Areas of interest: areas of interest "Agricultural and Sideline Products Market"
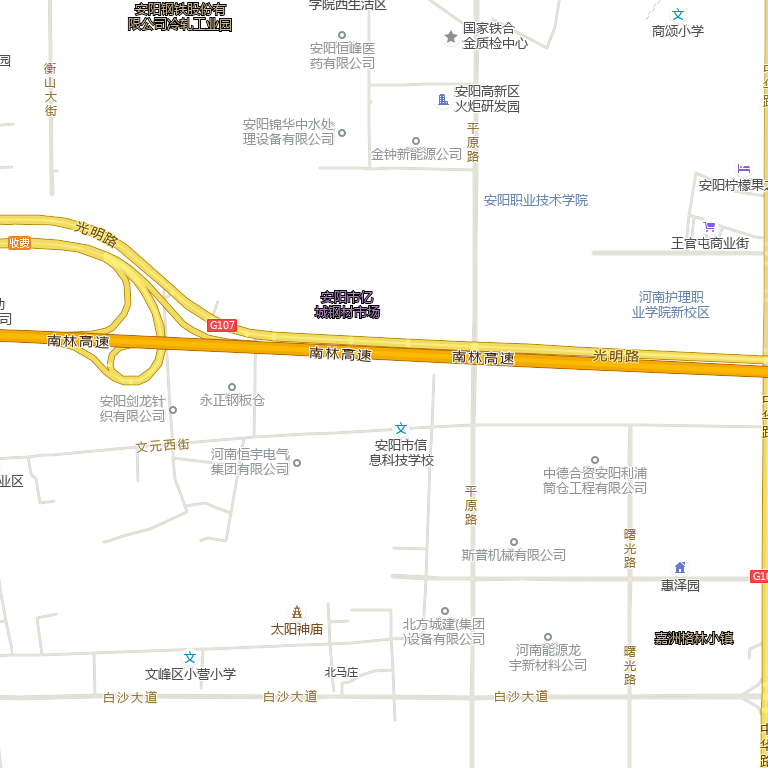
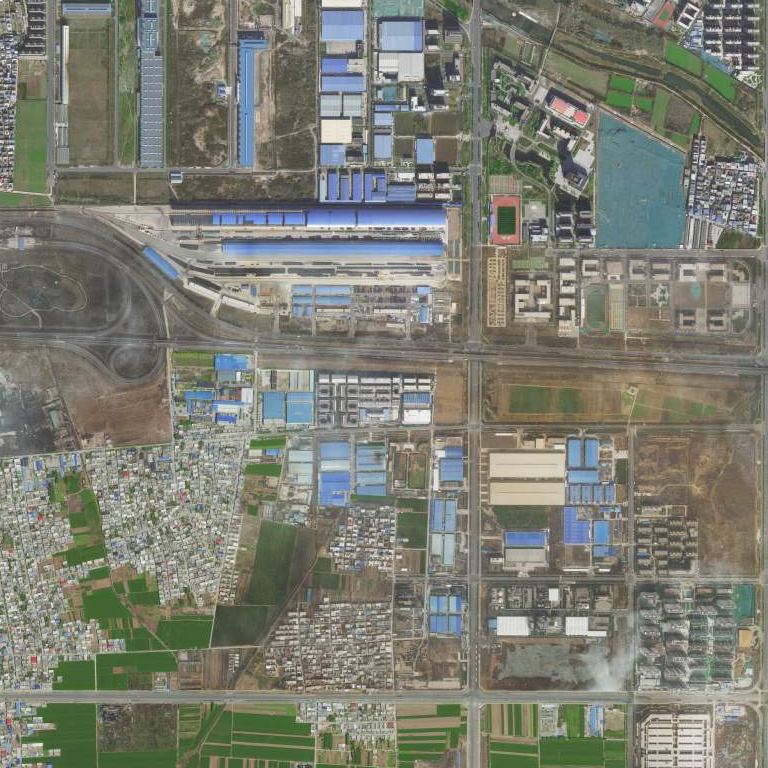